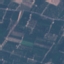
Land use / land cover: PermanentCrop